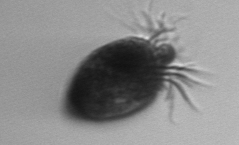
Label: Strombidium_tintinnodes